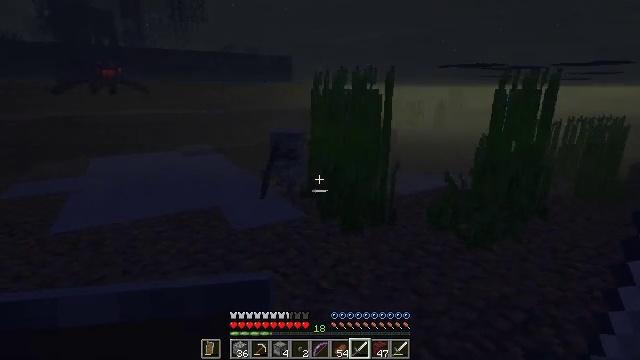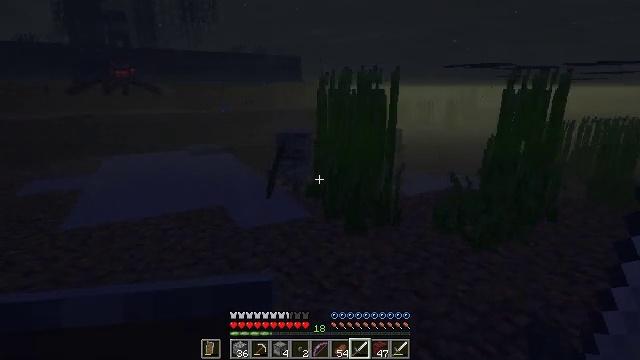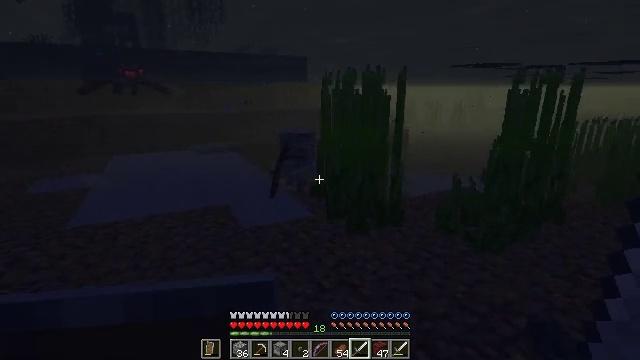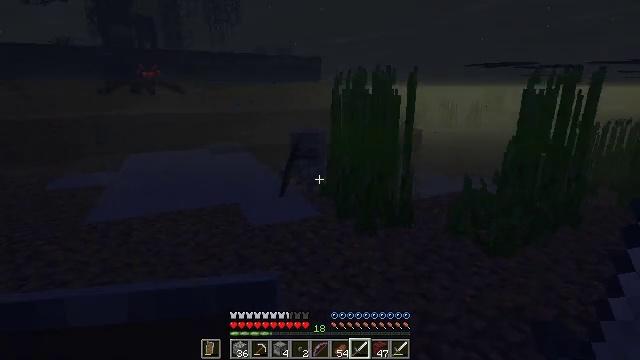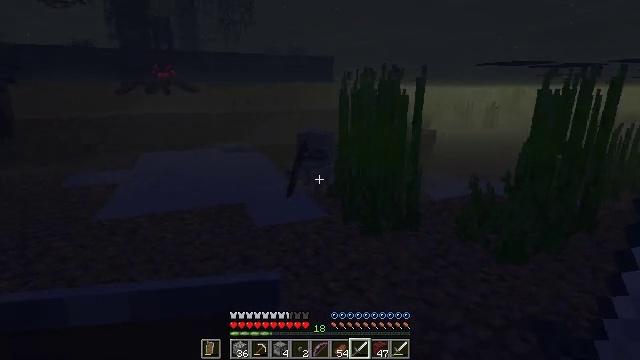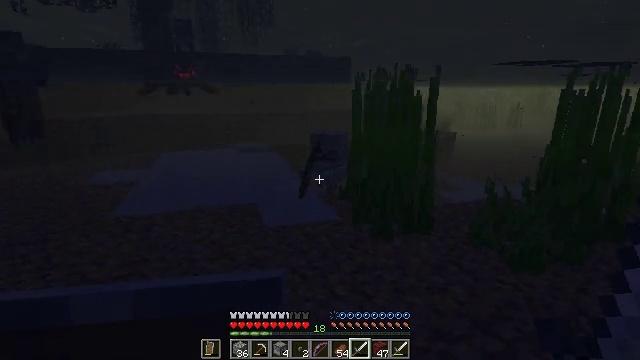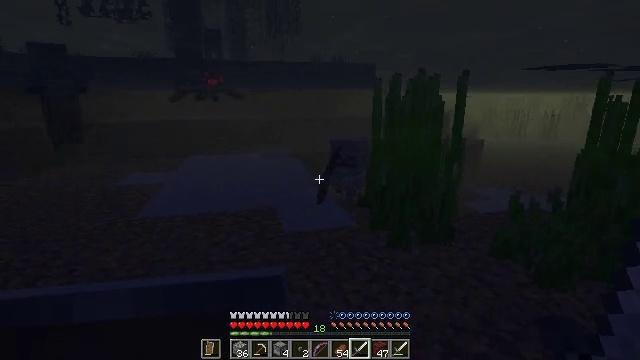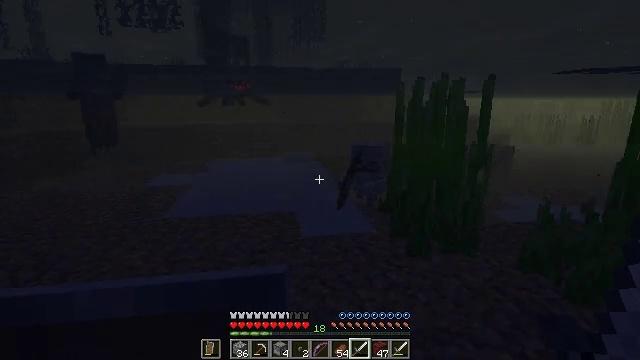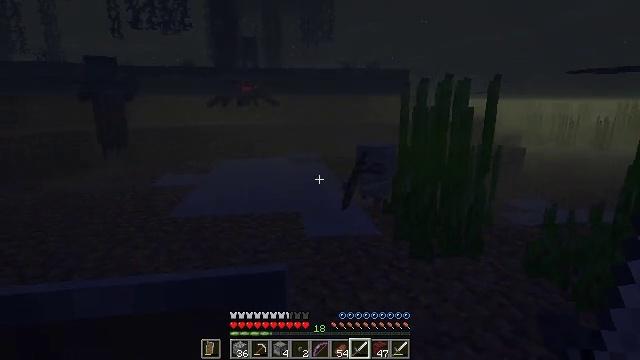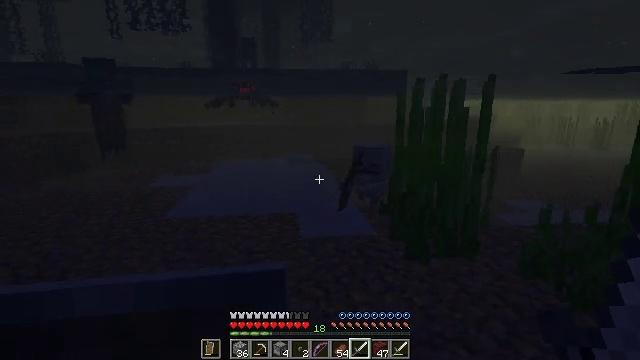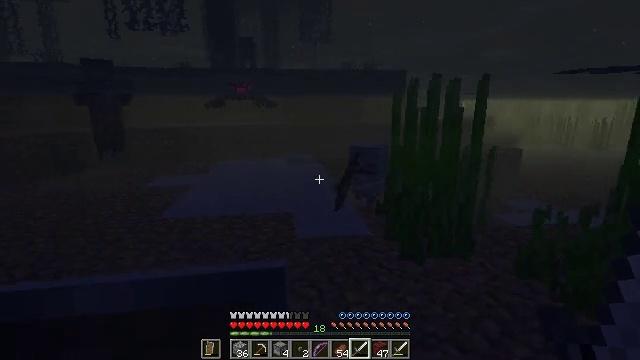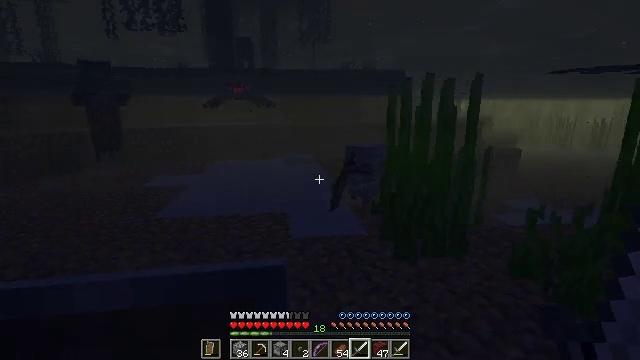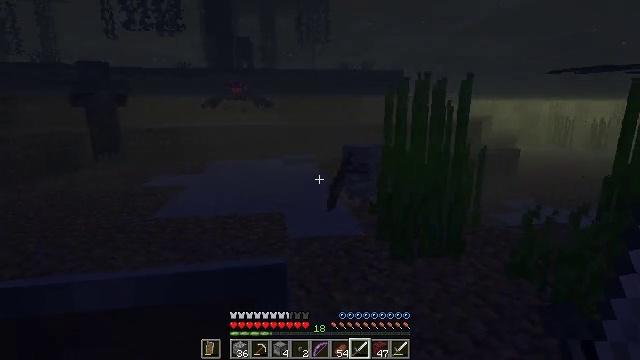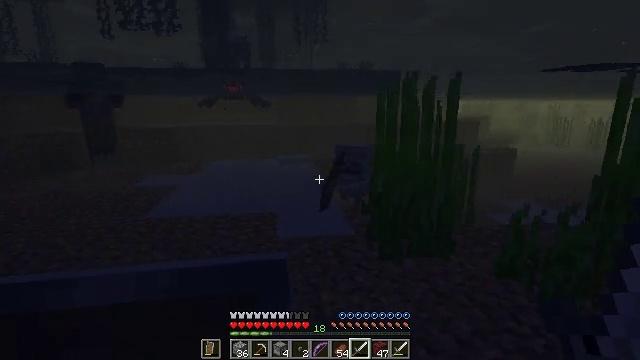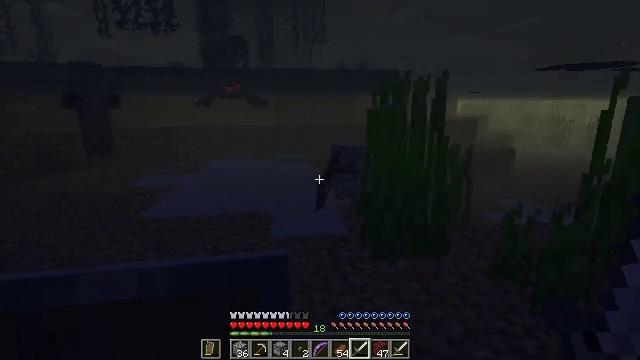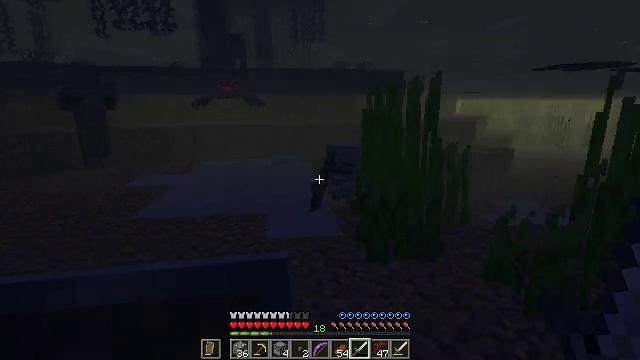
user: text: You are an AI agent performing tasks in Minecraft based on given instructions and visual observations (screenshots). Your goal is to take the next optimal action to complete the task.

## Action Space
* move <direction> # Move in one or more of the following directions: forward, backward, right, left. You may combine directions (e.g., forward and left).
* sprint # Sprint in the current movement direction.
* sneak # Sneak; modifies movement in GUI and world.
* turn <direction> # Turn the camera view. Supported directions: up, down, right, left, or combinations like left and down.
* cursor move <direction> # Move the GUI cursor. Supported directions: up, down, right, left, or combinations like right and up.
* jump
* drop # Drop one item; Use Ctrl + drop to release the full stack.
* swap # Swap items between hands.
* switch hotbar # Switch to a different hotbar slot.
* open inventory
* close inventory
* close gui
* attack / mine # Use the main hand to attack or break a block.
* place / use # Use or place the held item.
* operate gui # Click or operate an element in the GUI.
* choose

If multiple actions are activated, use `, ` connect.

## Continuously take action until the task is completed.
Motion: motion action
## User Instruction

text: Mine tall seagrass from underwater.
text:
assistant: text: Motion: move right, turn left
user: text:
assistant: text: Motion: move right, turn left
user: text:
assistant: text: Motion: move right, turn left
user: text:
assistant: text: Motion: move right, turn left
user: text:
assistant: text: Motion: move back and move right, turn left
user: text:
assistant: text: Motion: move back and move right, turn left and up
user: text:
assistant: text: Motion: move back and move right, turn left
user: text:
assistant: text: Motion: move back and move right, turn left
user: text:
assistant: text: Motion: move back and move right
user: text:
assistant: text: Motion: move back and move right
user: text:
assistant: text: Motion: move right
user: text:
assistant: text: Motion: move right
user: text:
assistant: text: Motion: move right
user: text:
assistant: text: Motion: move forward and move right
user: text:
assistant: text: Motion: move forward and move right
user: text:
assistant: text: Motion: move forward and move right
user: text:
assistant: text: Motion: move forward and move right
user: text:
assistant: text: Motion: move forward and move right
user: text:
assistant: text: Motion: move forward and move right
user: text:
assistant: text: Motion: move forward and move right, turn left
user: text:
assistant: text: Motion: move forward and move right, turn left
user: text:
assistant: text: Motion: move forward and move right, turn left
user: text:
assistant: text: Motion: move forward and move right, turn left
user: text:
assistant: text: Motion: move forward and move right, turn left
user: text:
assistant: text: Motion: move forward and move right
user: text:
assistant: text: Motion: move forward and move right, turn left
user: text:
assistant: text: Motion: move forward and move right
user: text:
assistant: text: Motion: move forward and move right
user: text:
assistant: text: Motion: move forward and move right
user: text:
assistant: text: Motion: move forward and move right